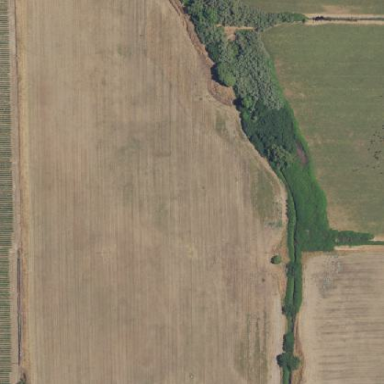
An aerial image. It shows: Meadow used as grazing land.